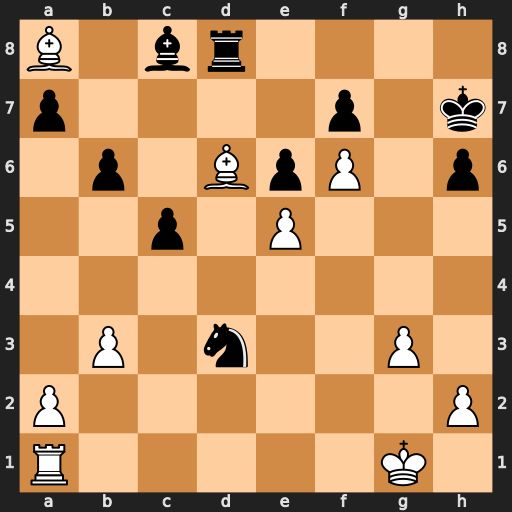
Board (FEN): B1br4/p4p1k/1p1BpP1p/2p1P3/8/1P1n2P1/P6P/R5K1
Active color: w
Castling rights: -
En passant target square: -
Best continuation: Be4+ Kh8 Bxd3